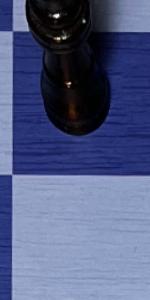
Label: Empty